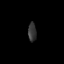
Tissue: prostate
Cell type: T cells
Senescence score: 0.3325
Nuclear area (px): 156
Mean DAPI intensity: 52.59